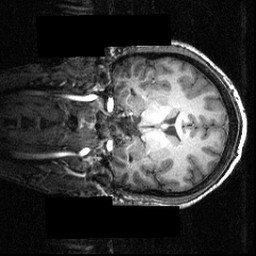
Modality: T1w
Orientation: coronal
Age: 23
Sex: male
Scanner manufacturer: siemens
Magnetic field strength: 3.951 T
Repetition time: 1.5 s
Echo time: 0.00335 s